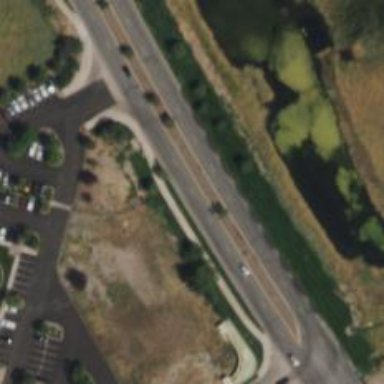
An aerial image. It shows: Secondary road with separate asphalt sidewalks.